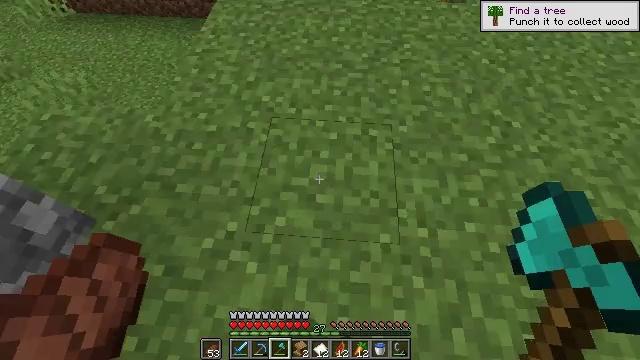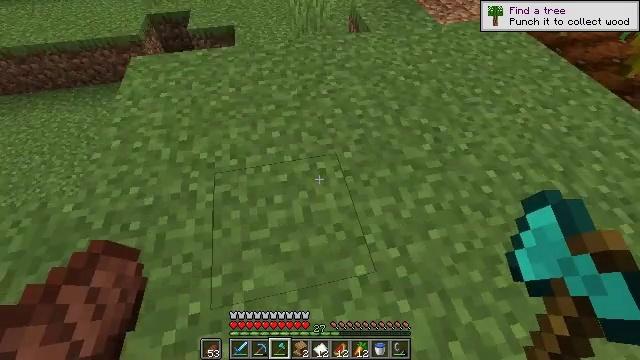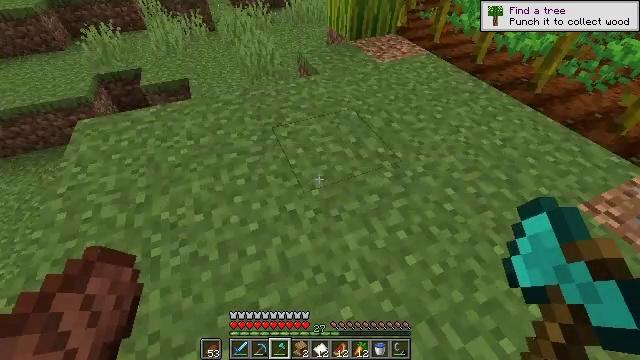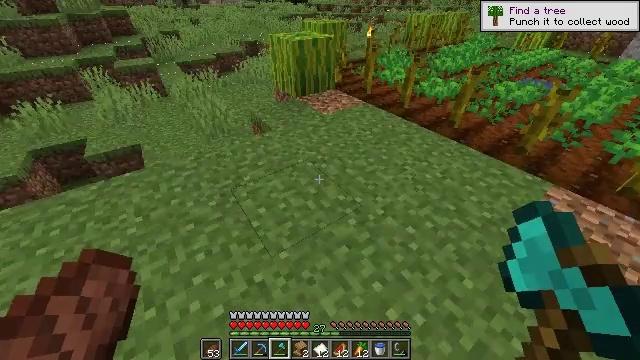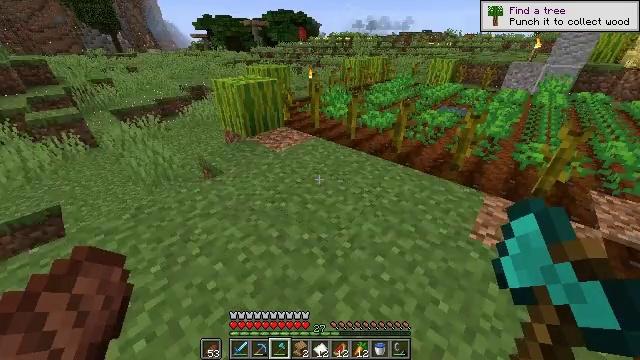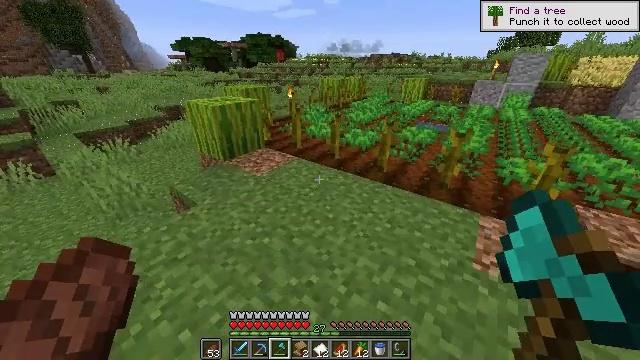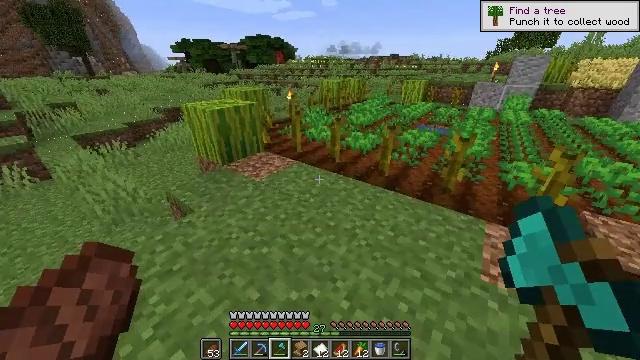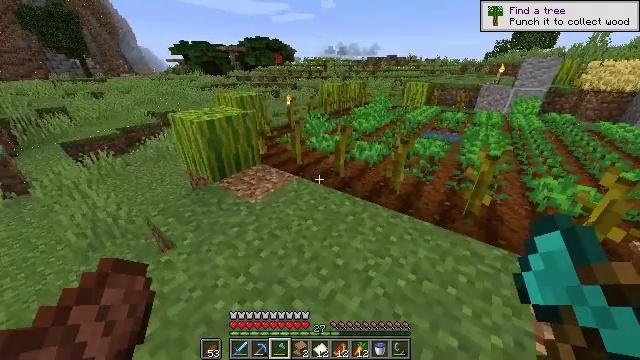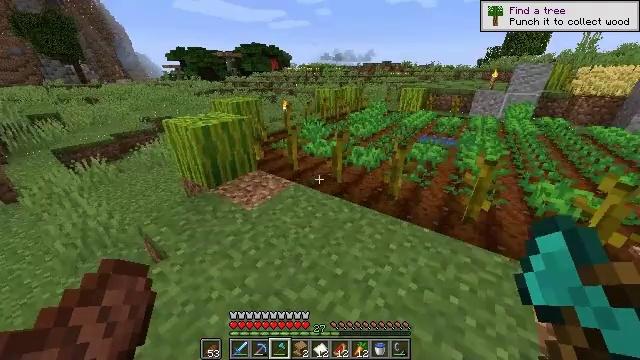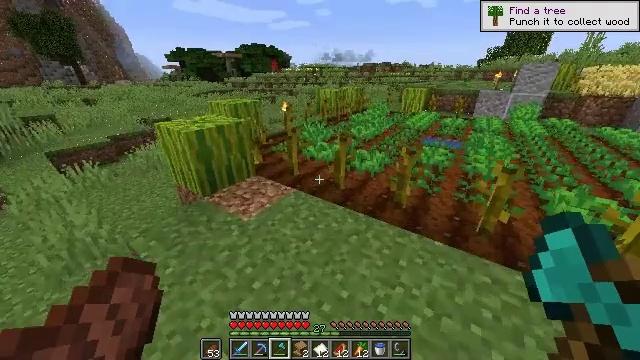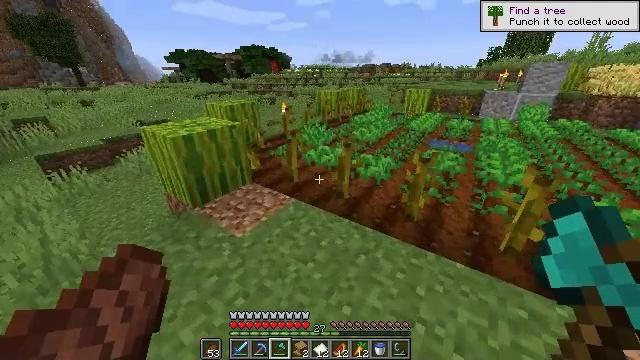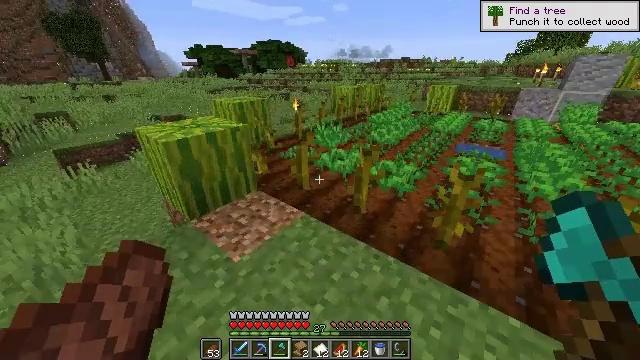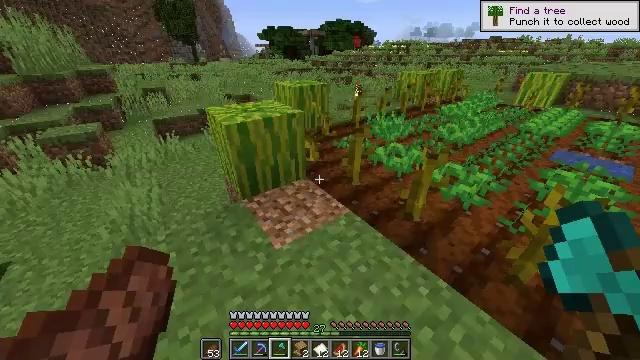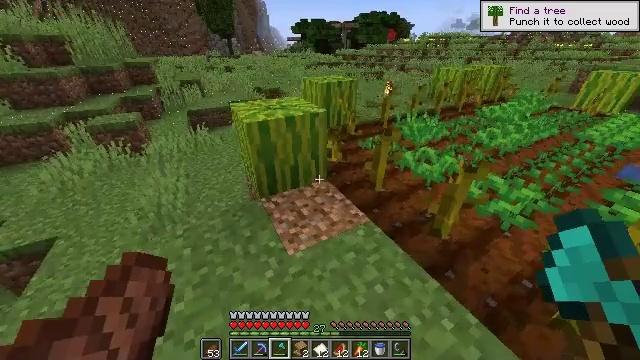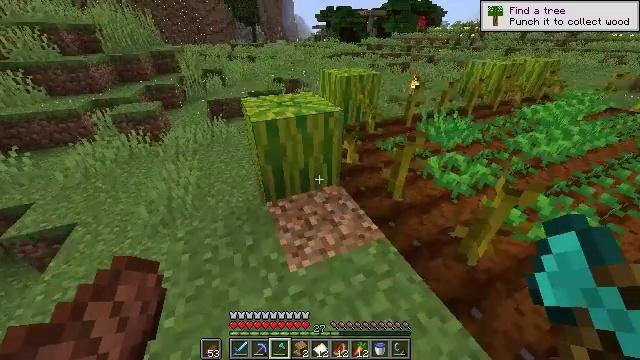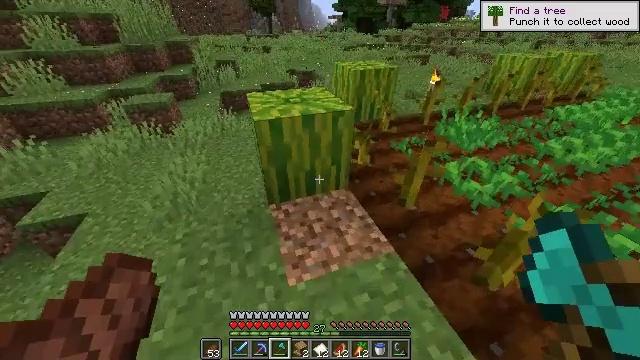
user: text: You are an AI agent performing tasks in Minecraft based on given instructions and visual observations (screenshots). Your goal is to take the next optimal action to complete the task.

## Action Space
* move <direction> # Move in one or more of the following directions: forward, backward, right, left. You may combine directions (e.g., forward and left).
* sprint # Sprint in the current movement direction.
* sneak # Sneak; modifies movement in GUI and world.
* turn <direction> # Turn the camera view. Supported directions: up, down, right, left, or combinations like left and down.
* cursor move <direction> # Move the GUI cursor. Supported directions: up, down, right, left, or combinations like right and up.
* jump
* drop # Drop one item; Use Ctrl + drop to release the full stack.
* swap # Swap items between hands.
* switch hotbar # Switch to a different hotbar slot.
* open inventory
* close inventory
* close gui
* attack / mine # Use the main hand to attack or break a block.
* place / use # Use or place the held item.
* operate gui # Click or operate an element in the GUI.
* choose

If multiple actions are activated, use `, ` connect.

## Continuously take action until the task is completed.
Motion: motion action
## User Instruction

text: Harvest melon from the farm.
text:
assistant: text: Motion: move forward, sprint, turn right and up
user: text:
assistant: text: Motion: move forward, sprint, turn right and up
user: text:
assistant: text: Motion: move forward, sprint, turn right and up
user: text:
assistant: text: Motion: move forward, sprint, turn right and up
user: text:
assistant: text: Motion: move forward, sprint, turn right and up
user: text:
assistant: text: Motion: move forward, sprint
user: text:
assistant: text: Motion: move forward, sprint
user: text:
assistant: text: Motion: move forward, sprint, turn up
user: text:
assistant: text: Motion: move forward, sprint
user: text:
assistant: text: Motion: move forward, sprint
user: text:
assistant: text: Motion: move forward, sprint, turn left
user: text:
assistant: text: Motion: move forward, sprint, turn left and down
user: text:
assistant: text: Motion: move forward, sprint, turn left and down
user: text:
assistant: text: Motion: move forward, sprint, turn left and down
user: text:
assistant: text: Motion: move forward, sprint, turn left and down
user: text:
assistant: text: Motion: move forward, sprint, turn left and down
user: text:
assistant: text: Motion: move forward, sprint, turn left and down, attack / mine
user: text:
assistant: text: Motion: turn left and down, attack / mine
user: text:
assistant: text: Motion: turn left and down, attack / mine
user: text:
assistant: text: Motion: attack / mine
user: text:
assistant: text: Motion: attack / mine
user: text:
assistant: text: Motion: turn left and down, attack / mine
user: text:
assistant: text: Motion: attack / mine
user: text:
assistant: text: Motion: attack / mine
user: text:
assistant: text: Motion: no_op
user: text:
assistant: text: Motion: no_op
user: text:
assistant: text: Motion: move forward
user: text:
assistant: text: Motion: move forward
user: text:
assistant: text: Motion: move forward
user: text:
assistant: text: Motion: move forward, turn right and down